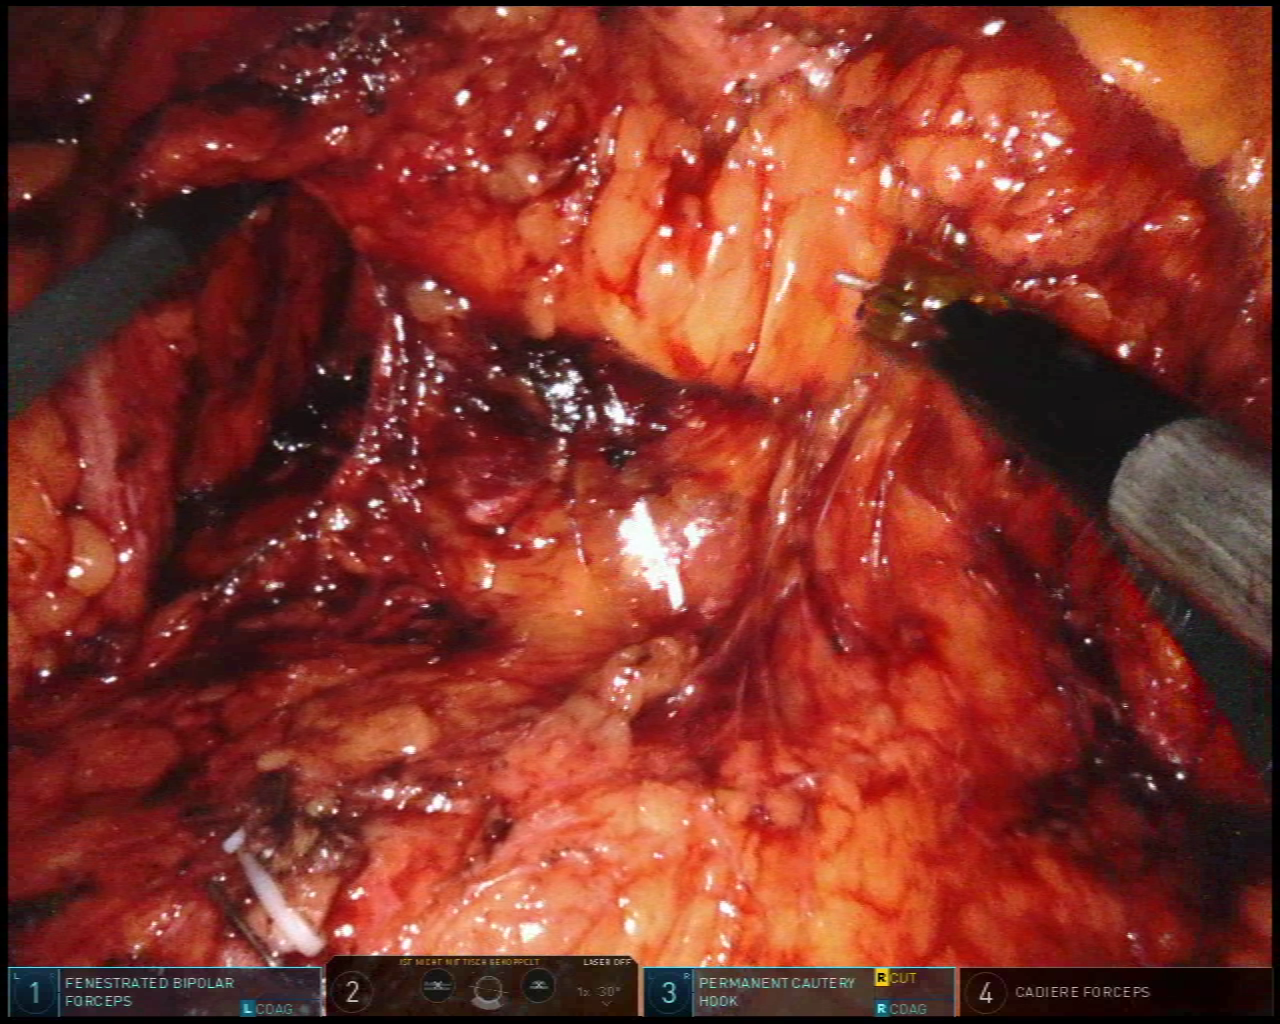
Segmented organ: ureter
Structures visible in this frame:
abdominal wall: no
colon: no
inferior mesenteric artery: no
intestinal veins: no
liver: no
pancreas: no
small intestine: no
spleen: no
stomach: no
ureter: yes
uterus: no
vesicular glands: no